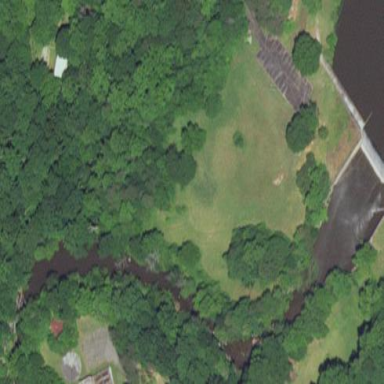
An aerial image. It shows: Lovely park for leisure and relaxation.